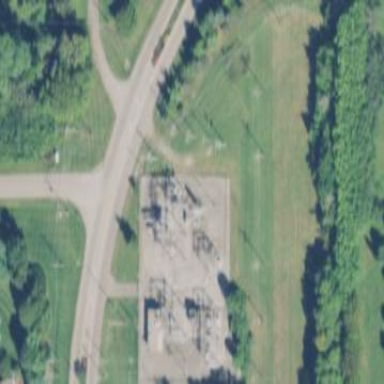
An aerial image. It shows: Distribution substation surrounded by fence.